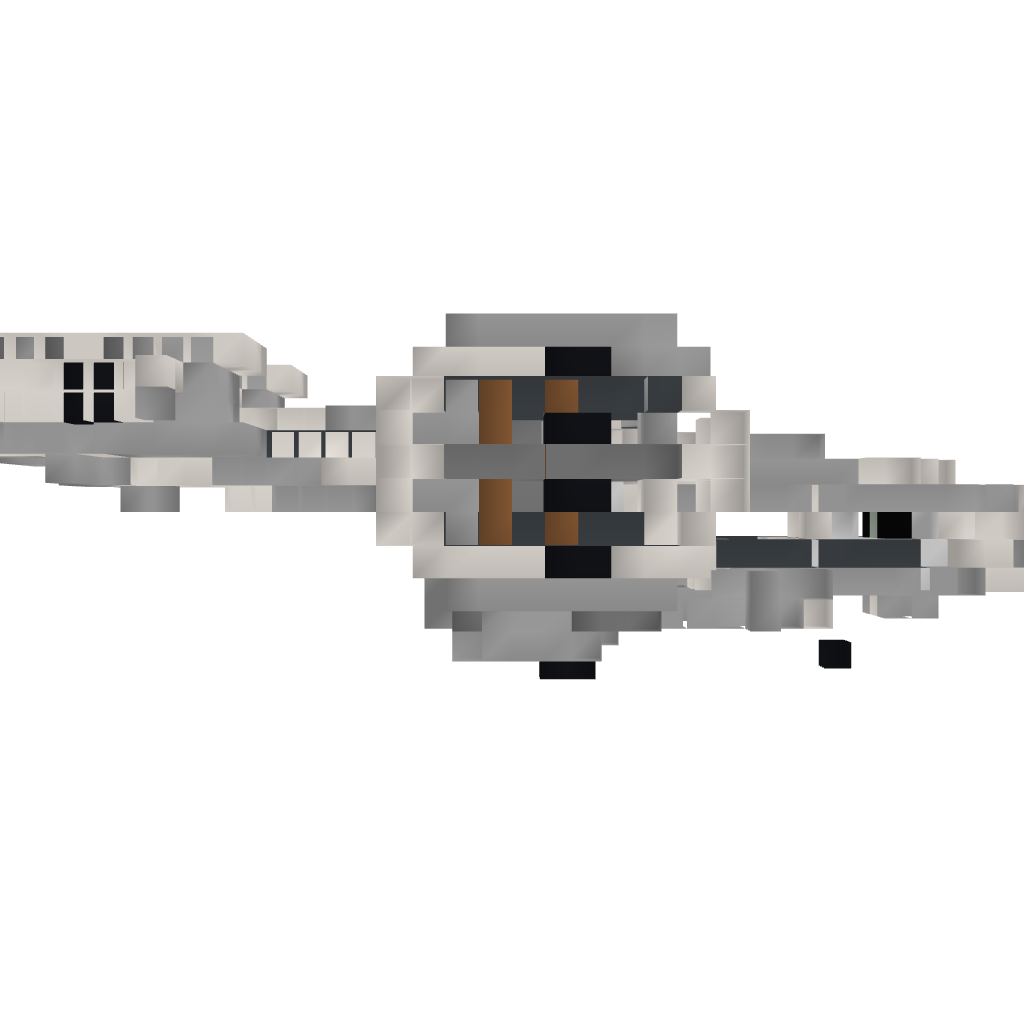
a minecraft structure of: Vortex Drop Ship